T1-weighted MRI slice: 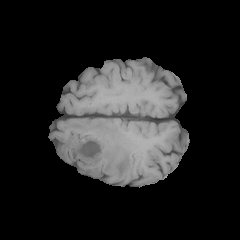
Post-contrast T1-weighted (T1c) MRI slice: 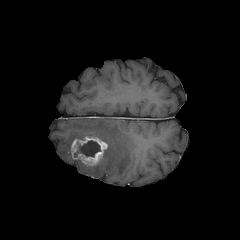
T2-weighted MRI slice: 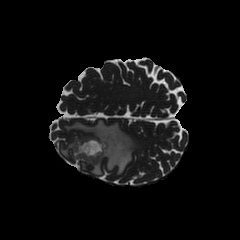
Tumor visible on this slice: yes